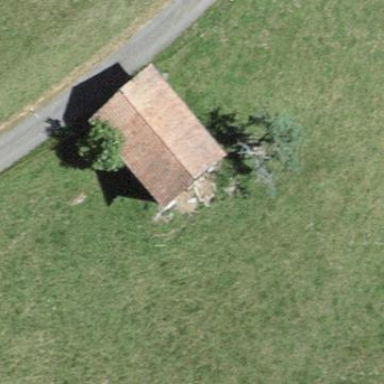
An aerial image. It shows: Barn.